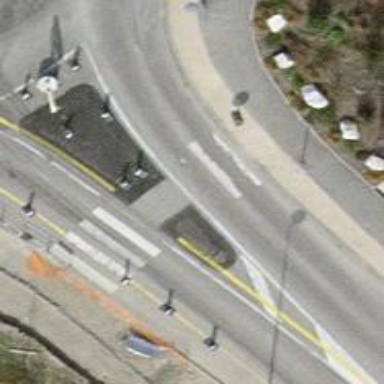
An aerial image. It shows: Crossing with traffic signals.